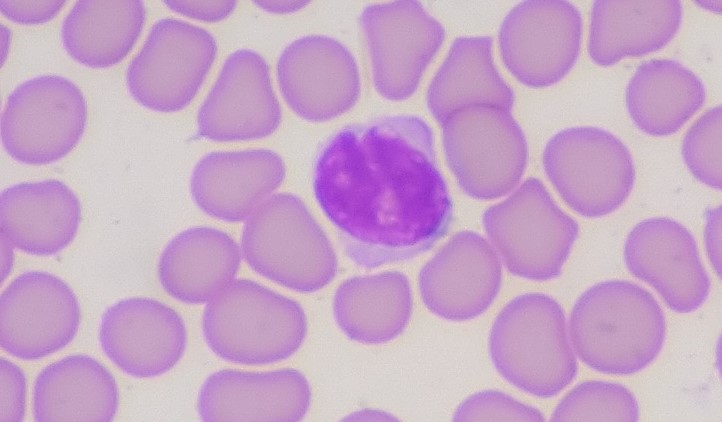
White blood cell type: Lymphocyte